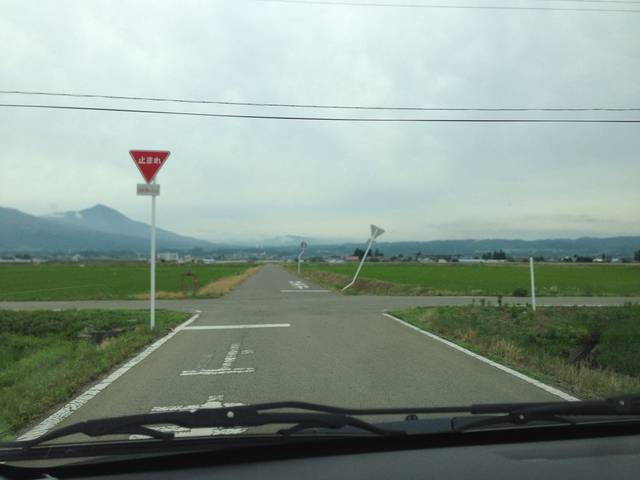
Region: Japan
Coordinates: 37.548, 139.887